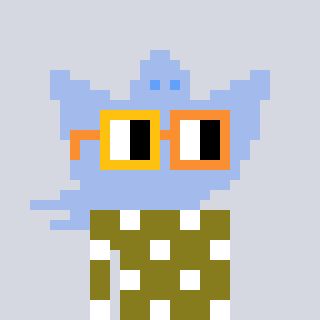
a pixel art character with square yellow and orange glasses, a ghost-B-shaped head and a gunk-colored body on a cool background